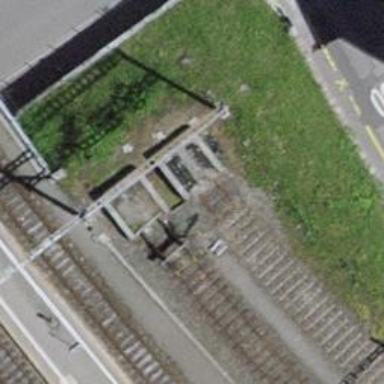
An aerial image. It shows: Railway buffer stop.